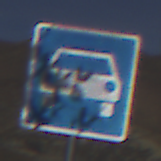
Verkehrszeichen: Kraftfahrstrasse
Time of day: Midday
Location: Outdoor (Nature)
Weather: Clear
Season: NotSpecified
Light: Natural